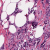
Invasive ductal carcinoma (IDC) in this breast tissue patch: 1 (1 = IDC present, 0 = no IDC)